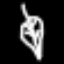
Label: leaf